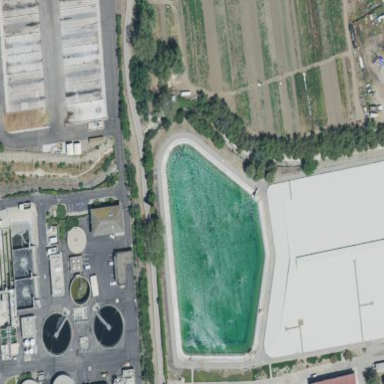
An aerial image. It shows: Reservoir of water located at wastewater plant. It is man-made structure.